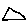
Label: triangle